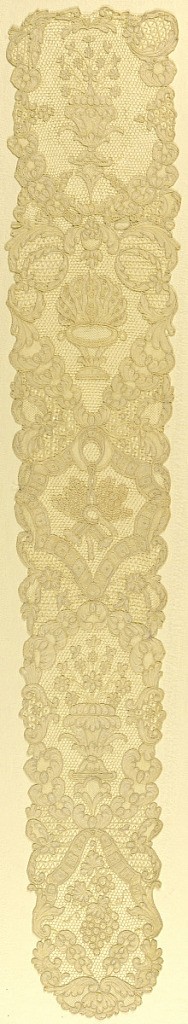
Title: Cap streamers
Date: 1850–1900
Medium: linen Technique: needle lace
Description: Pair of cap streamers in a design of floral brackets framing flowers in an urn, bunches of grapes, and other stylized forms.